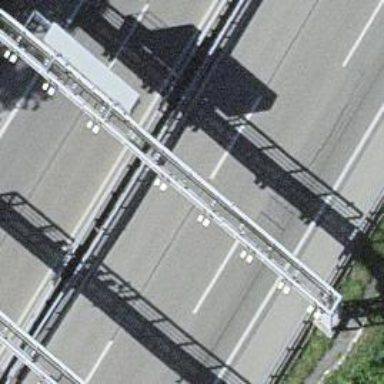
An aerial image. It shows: Gantry structure.